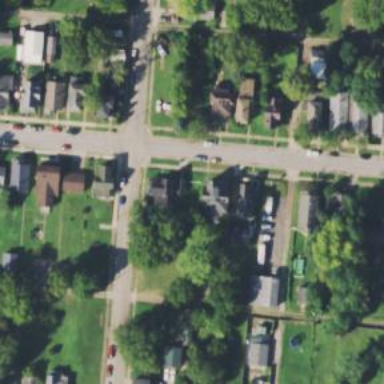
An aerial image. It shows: Residential road.